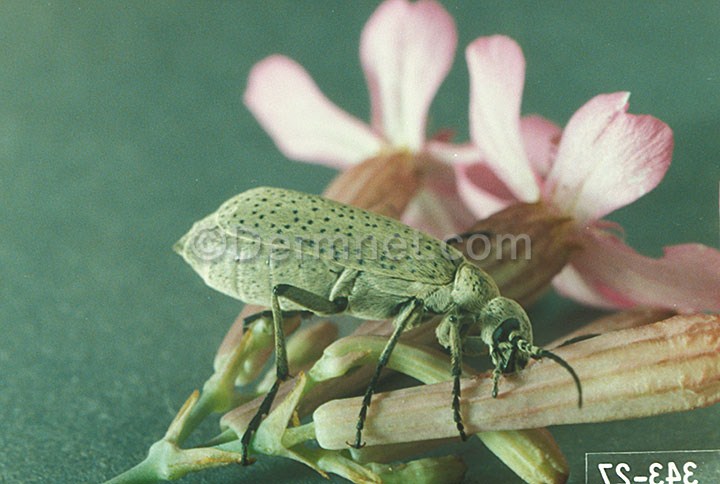
Disease: Scabies Lyme Disease and other Infestations and Bites